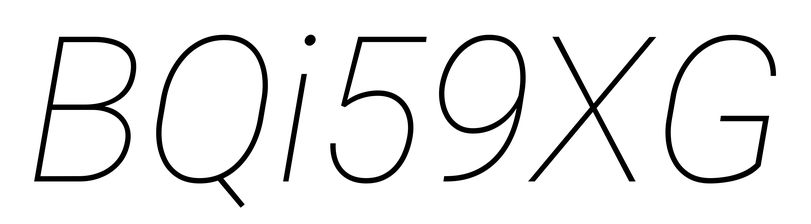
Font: Roboto-Italic_Thin_Italic